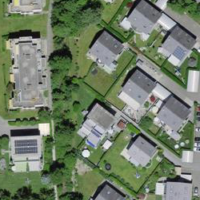
EUNIS habitat code: 54
Species observed at this site:
Buxus sempervirens